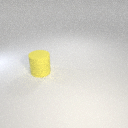
large yellow rubber cylinder